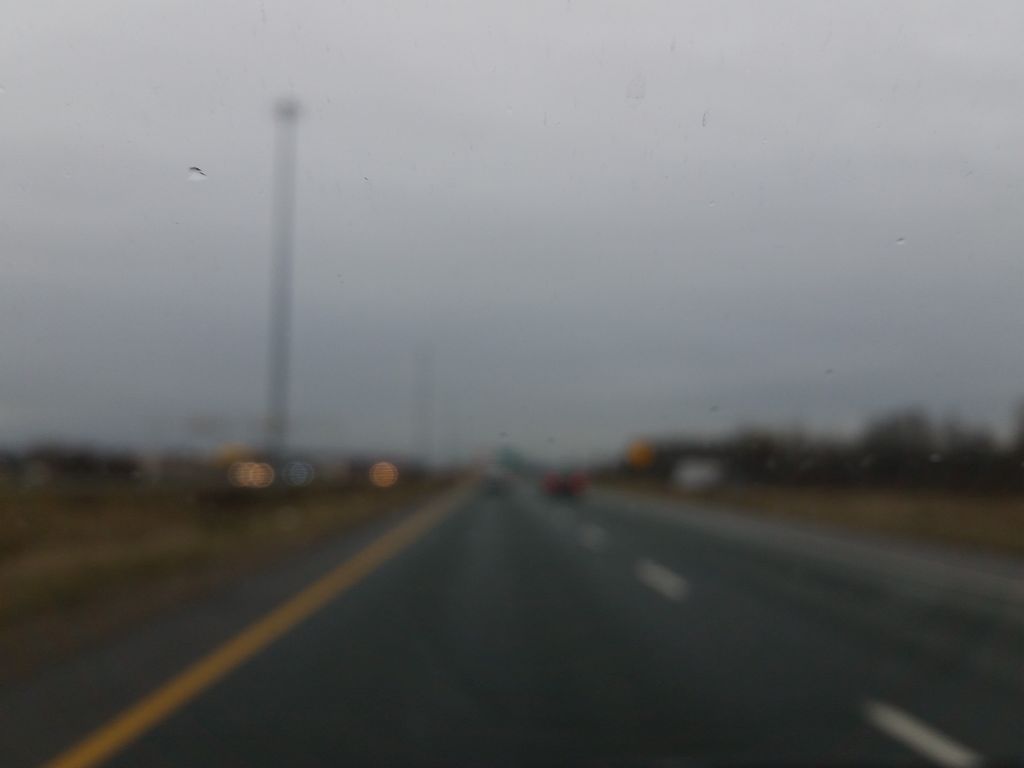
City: quebec_city